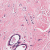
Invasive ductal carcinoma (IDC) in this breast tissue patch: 0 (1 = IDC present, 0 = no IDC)